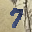
Label: 7